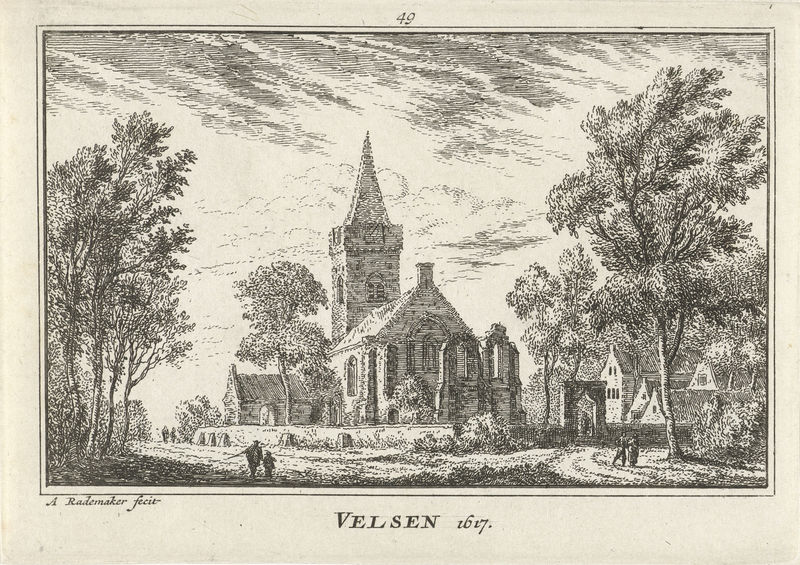
Titel: Engelmunduskerk te Velsen Zuid
Künstler: Abraham Rademaker
Standort: Amsterdam
Institution: Rijksmuseum
Schlagwörter: church, people, black, wall, windows, print, clouds, sky, tree, building, netherlands, roof, tower, trees, path, road, black and white, illustration, sketch, walking, gate, walk, pencil, dutch, spire, velsen, 49, 1617, rademaker